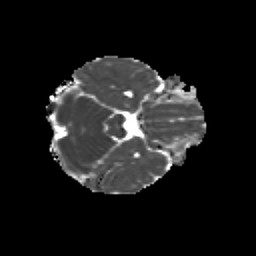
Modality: MD
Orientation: axial
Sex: male
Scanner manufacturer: siemens
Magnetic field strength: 3 T
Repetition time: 5 s
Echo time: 0.071 s